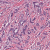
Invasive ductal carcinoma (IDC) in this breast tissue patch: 1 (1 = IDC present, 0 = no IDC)